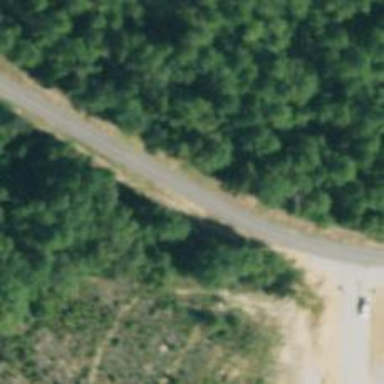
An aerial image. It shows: Unclassified road with asphalt surface.